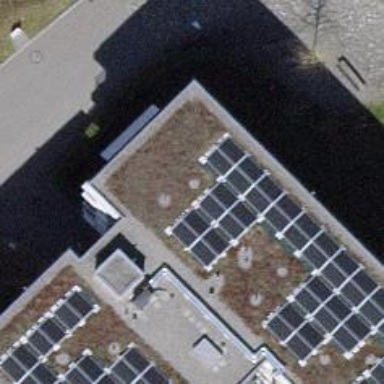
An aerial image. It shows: Solar power generator using photovoltaic method with solar photovoltaic panel types.